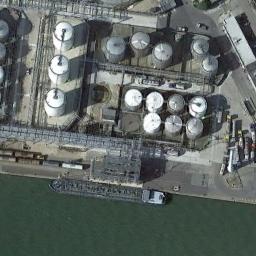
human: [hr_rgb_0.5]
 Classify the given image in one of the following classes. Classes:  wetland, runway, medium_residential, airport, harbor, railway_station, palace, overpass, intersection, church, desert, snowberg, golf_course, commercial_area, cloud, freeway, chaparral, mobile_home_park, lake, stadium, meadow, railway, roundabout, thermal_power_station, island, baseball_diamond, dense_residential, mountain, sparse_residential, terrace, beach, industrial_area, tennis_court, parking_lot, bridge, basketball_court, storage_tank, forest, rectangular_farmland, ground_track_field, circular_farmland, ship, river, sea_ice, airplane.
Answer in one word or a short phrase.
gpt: storage_tank